Question: '''
package testerapplication;
import java.awt.*;
import java.awt.event.*;
import java.awt.image.*;
import java.io.*;
import java.util.*;
import javax.imageio.*;
import javax.swing.*;
public class TesterApplication {
static JPanel CenterPanel;
static JPanel UpperPanel;
static JPanel CreationPanel;
static JPanel UpCreationPanel;
static JPanel DownCreationPanel;
static JPanel MenuPanel;
static JFrame frame;
JTextField RoadNameTextField;
JTextField BusNameTextField;
JTextField StopNameTextField;
TesterApplication(){
JFrame frame=new JFrame("Bus Map");
CenterPanel = new JPanel();
CenterPanel.setBackground(Color.black);
UpperPanel=new JPanel();
UpperPanel.setLayout(new BoxLayout(UpperPanel,BoxLayout.Y_AXIS));
MenuPanel=new JPanel();
MenuPanel.setBackground(Color.red);
CreationPanel=new JPanel();
CreationPanel.setBackground(Color.blue);
UpCreationPanel=new JPanel();
UpCreationPanel.setBackground(Color.blue);
DownCreationPanel=new JPanel();
DownCreationPanel.setBackground(Color.green);
//build text fields and put them into panel
BusNameTextField= new JTextField("Bus ",10);
StopNameTextField= new JTextField("Stope ",10);
RoadNameTextField= new JTextField("Street ",10);
UpCreationPanel.add(BusNameTextField);
UpCreationPanel.setLayout(new BoxLayout(UpCreationPanel,BoxLayout.X_AXIS));
DownCreationPanel.add(BorderLayout.WEST,StopNameTextField);
DownCreationPanel.add( RoadNameTextField);
CreationPanel.setLayout(new BoxLayout(CreationPanel,BoxLayout.Y_AXIS));
CreationPanel.add(UpCreationPanel);
CreationPanel.add(DownCreationPanel);
UpperPanel.add(MenuPanel);
UpperPanel.add(CreationPanel);
frame.getContentPane().add(BorderLayout.NORTH, UpperPanel);
frame.getContentPane().add(BorderLayout.CENTER,CenterPanel);
frame.setSize(600, 480);
frame.setVisible(true);
frame.setDefaultCloseOperation(JFrame.DISPOSE_ON_CLOSE);
}
public static void main(String[] args){
new TesterApplication();
}
}
'''

<URL>
the question is, or better are. Why BusNameTextField occupation all the window, why StopNameTextField don't go to the WEST-end of the window, and is it normal that there is no Blue UpCreationPanel, meanwhile Green DownCreationPanel is present.
My purpose is to get three small TextField all placed on the left, "Stope" and "Street" go one after another
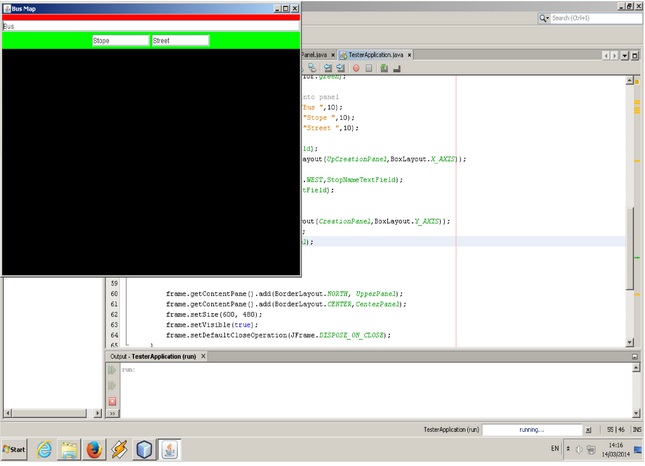
Answer: By default a JPanel uses a FlowLayout.
If you want the components displayed vertically then you can use a vertical 'BoxLayout' or a 'GridBagLayout'.
And fix your code to follow the Java naming conventions. Variable name do NOT start with an upper case character. "CenterPanel" should be "centerPanel" etc..
Finally don't use static variables. If you are using static variable for panels of components, the designe of your program is wrong.
Read the section from the Swing tutorial on <URL> for more information about layouts and better examples of how to structure a program, including creating the GUI on the Event Dispatch Thread.